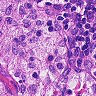
Metastatic tissue present: no